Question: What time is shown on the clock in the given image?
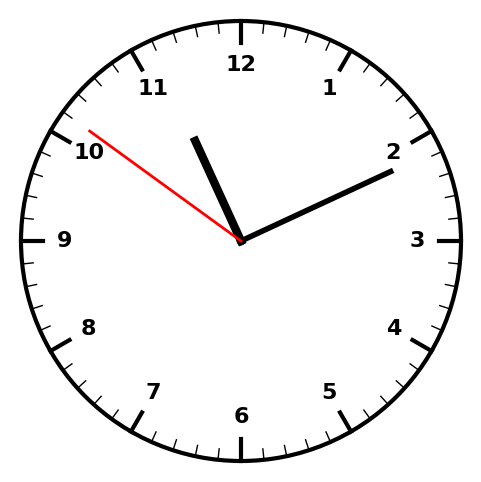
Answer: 11:10:51